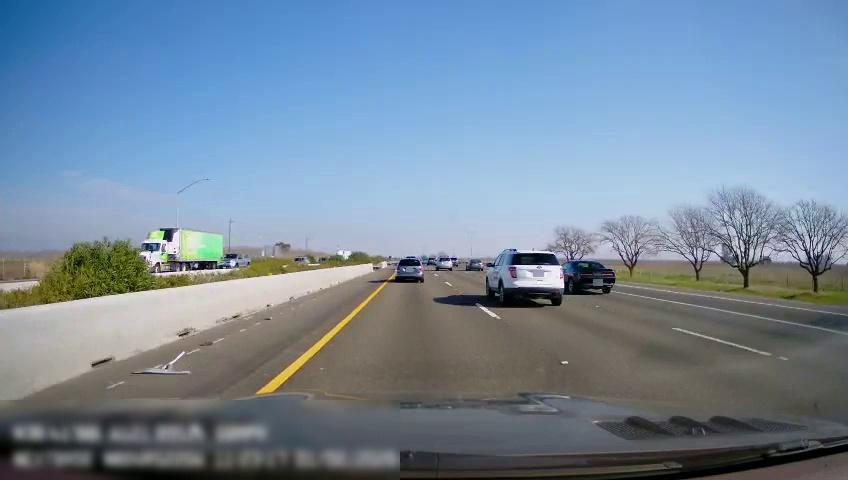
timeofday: Day
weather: Sunny
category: Drivable Space
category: Vehicles | Car
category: Vehicles | SUV
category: Vehicles | Car
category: Vehicles | Car
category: Vehicles | Truck
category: Vehicles | Truck
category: Vehicles | Car
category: Vehicles | Truck
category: Vehicles | SUV
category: Vehicles | SUV
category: Lanes | Current Lane
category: Lanes | Current Lane
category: Lanes | Alternate Lane
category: Lanes | Alternate Lane
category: Lanes | Alternate Lane